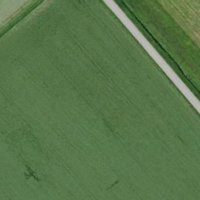
EUNIS habitat code: 52
Species observed at this site:
Gryllus campestris